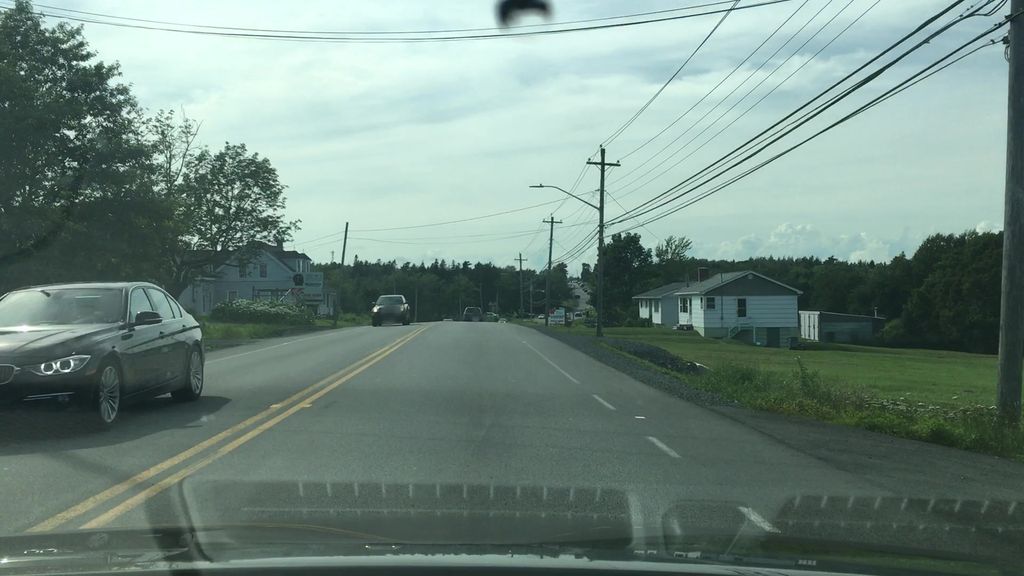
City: halifax